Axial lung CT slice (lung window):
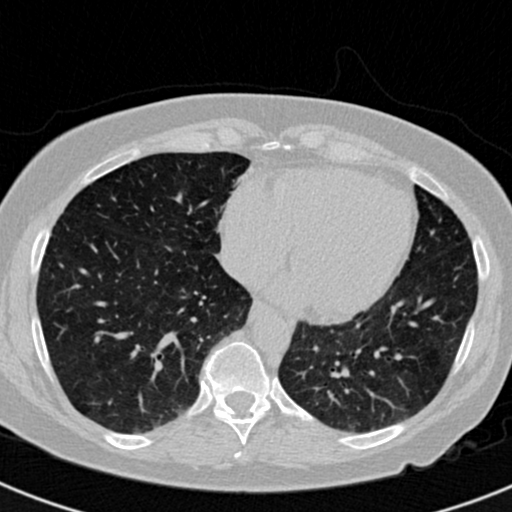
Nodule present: no